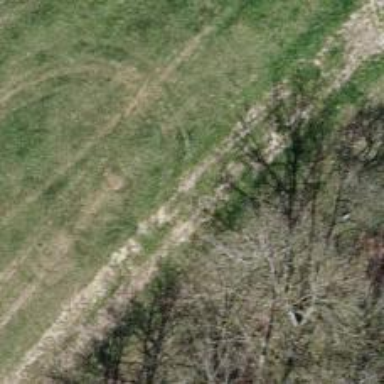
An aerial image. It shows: Unpaved track with grade2 surface.